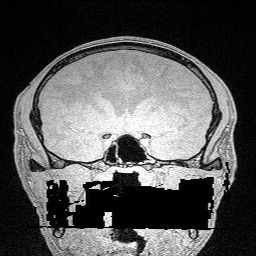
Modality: FLASH
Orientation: sagittal
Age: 30
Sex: male